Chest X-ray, PA view. Patient: 23 years old, sex F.
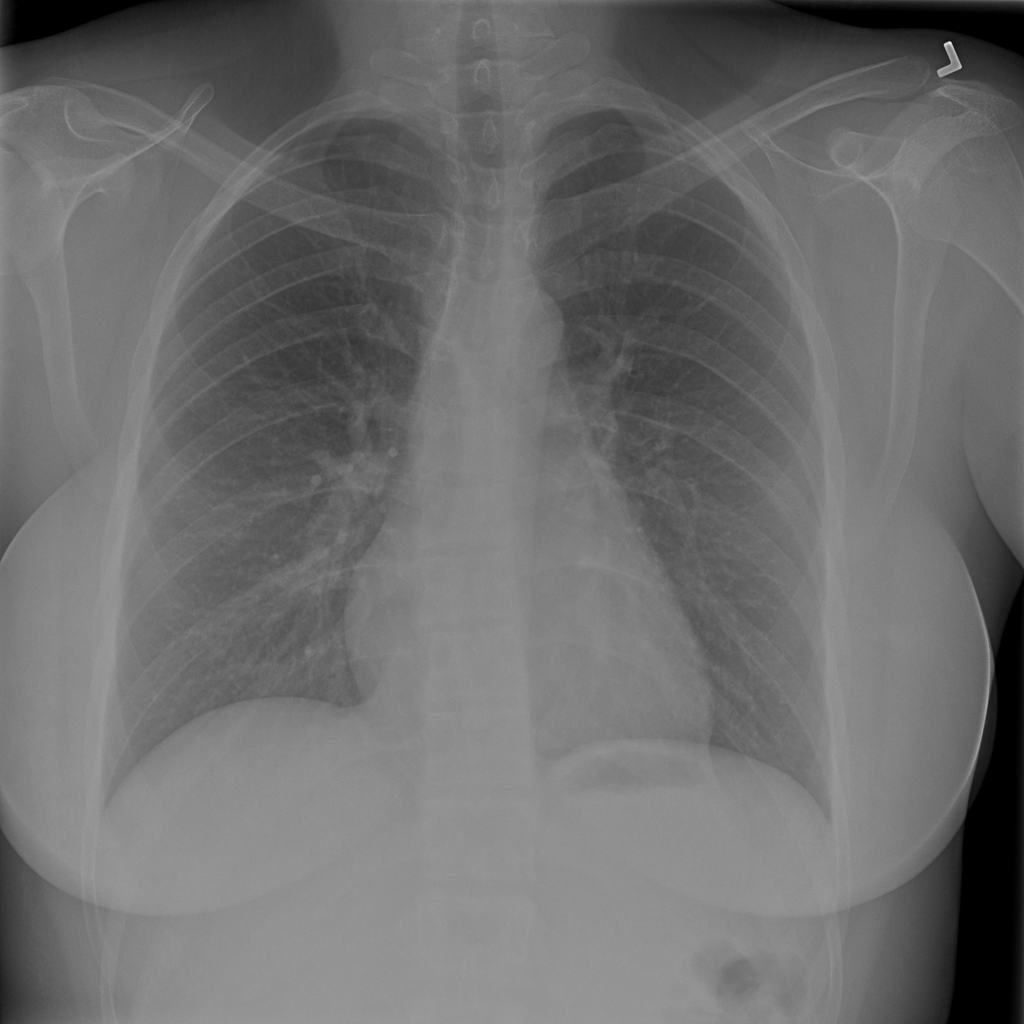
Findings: Infiltration